Question: I'm using highstock chart area. What I'm trying to achieve if possible is when the chart is initially drawn the area portion to be one color. When the user selects other options then the lines that are drawn come in another color. I've tried using the the highcharts theme and i've also set the highcharts setOptions. I also tried the plotOptions. When clicked it works as normal adds the additional line as black. But when clicked again it adds another line but as gray. The gray on gray when there are lots of lines some just can be seen.
Attached is what the chart looks like
Here is my code: ' Highcharts.setOptions({
colors: ['#778899','#000000']
});
'''
$(selector).highcharts('StockChart', {
chart: {
height: 600,
borderRadius: 0
},
credits: { 'enabled': false },
legend: {
enabled: true,
borderRadius: 1,
borderWidth: 0,
itemStyle: {
fontSize: '11px'
},
itemHiddenStyle: {
color: '#999999'
}
}
plotOptions: {
series: { lineWidth: 1 },
area:{colors:['#000000']}
}
'''
});'
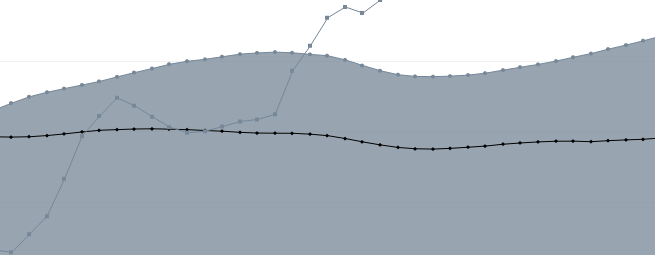
Answer: You defined only 2 colors: #778899','#000000'. So when you add 3rd line it is gray, 4th line would be black, and so on. Example with 4 lines: <URL>
'''
$(function () {
// Create the chart
Highcharts.setOptions({
colors: ['#778899', '#000000']
});
$('#container').highcharts('StockChart', {
rangeSelector: {
inputEnabled: $('#container').width() > 480,
selected: 1
},
series: [{
name: 'nr 1',
data: [5, 1, 1],
type: 'area',
threshold: null,
tooltip: {
valueDecimals: 2
},
fillColor: {
linearGradient: {
x1: 0,
y1: 0,
x2: 0,
y2: 1
},
stops: [
[0, Highcharts.getOptions().colors[0]],
[1, Highcharts.Color(Highcharts.getOptions().colors[0]).setOpacity(0).get('rgba')]
]
}
}, {
name: 'nr 2',
data: [0, 0, 5, 5],
type: 'area',
threshold: null,
tooltip: {
valueDecimals: 2
},
fillColor: {
linearGradient: {
x1: 0,
y1: 0,
x2: 0,
y2: 1
},
stops: [
[0, Highcharts.getOptions().colors[0]],
[1, Highcharts.Color(Highcharts.getOptions().colors[0]).setOpacity(0).get('rgba')]
]
}
}, {
name: 'nr 3',
data: [0, 0, 0, 2, 2, 7],
type: 'area',
threshold: null,
tooltip: {
valueDecimals: 2
},
fillColor: {
linearGradient: {
x1: 0,
y1: 0,
x2: 0,
y2: 1
},
stops: [
[0, Highcharts.getOptions().colors[0]],
[1, Highcharts.Color(Highcharts.getOptions().colors[0]).setOpacity(0).get('rgba')]
]
}
}, {
name: 'nr 4',
data: [0, 0, 0, 0, 0, 1, 1, 4],
type: 'area',
threshold: null,
tooltip: {
valueDecimals: 2
},
fillColor: {
linearGradient: {
x1: 0,
y1: 0,
x2: 0,
y2: 1
},
stops: [
[0, Highcharts.getOptions().colors[0]],
[1, Highcharts.Color(Highcharts.getOptions().colors[0]).setOpacity(0).get('rgba')]
]
}
}]
});
});
'''